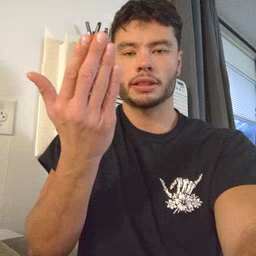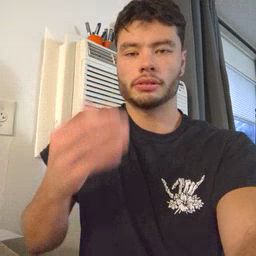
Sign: mitten